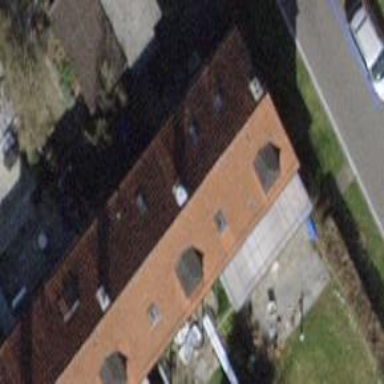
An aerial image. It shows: Gabled house with tiled roof.